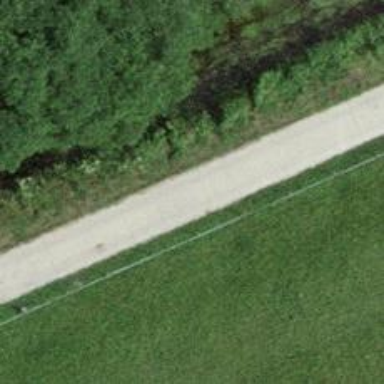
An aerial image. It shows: Unclassified road with concrete surface.